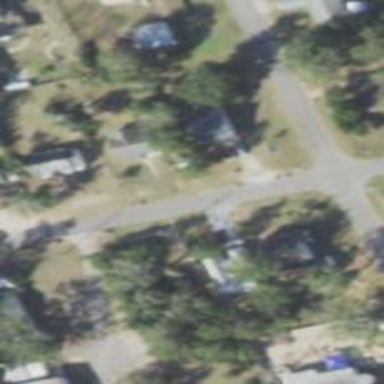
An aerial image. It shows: Residential area composed of single-family homes.